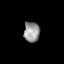
Tissue: lung
Cell type: Epithelial cells
Senescence score: 0.1061
Nuclear area (px): 317
Mean DAPI intensity: 149.64